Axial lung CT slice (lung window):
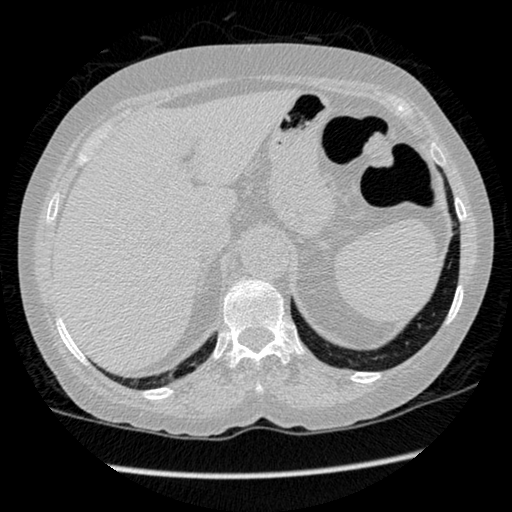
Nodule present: no